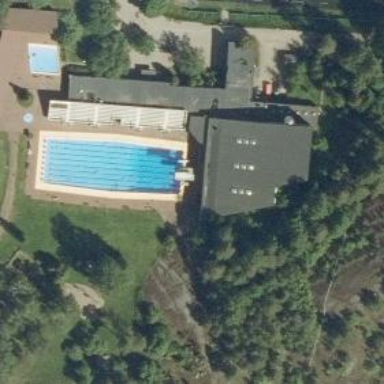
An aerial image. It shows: Building that serves as sports center for swimming activities.